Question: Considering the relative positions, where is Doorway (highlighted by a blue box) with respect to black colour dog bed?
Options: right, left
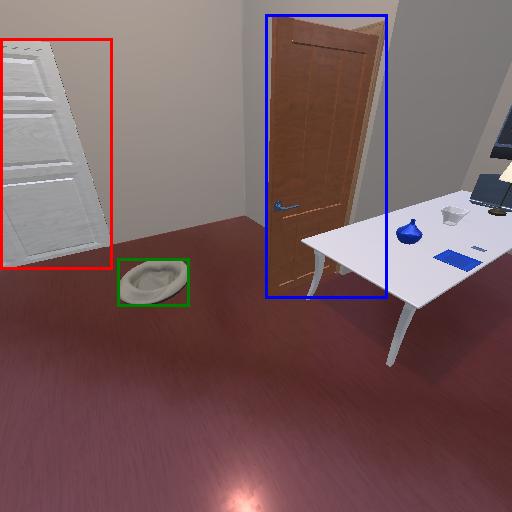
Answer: right